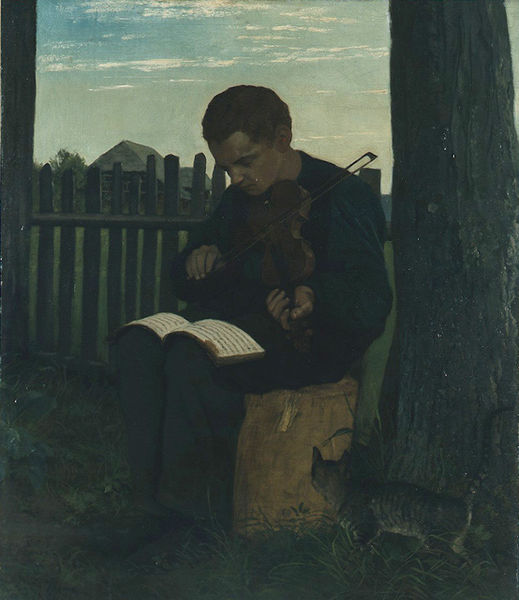
Titel: Der Dorfgeiger
Künstler: Hans Thoma
Standort: Karlsruhe
Institution: Staatliche Kunsthalle Karlsruhe
Schlagwörter: baum, blau, dunkel, gemälde, hand, himmel, mann, meer, weiß, wolken, bäume, grün, himmerl, landschaft, sitzen, abend, braun, finger, holz, pastell, zeichnung, dach, gras, haus, rasen, tier, wiese, wolke, zaun, malerei, alt, hose, jacke, jung, mensch, sockel, stein, bild, hände, instrument, portrait, porträt, öl, baumstamm, dämmerung, einsamkeit, häuser, natur, stamm, büsche, gatter, hütte, land, haare, sitzend, musik, musiker, pflanze, wald, sack, garten, stilleben, schrift, ruhe, sitz, bogen, noten, notenständer, üben, wise, wasserfarbe, gartenzaun, hof, latten, lattenzaun, stille, ölgemälde, spielen, jeans, lesen, musikinstrument, musizieren, notenblatt, notenheft, melancholisch, konzentriert, junge, knie, bauer, konzentration, griff, katze, knabe, buch, reeddach, reetdach, scheune, strohdach, acryl, kater, knien, kiste, spielend, heft, geige, geigenbogen, geigenspieler, geiger, violine, violinist, himme, jüngling, beugen, versunken, ländlich, walmdach, blauer himmel, rinde, bauernhaus, grad, ständer, leser, zeilen, sitzender, stumpf, baumstumpf, fidel, fiedel, musikant, bäum, partitur, pflock, schleierwolken, notenbuch, stitz, holzklotz, klotz, lineatur, büche, magritte, holzblock, jenas, ländliche szene, blick gesenkt, geige spielen, violone, spieln, hausgiebel, moten, sitzer, musiieren, msuiker, liedheft, schel´mel, muziker, sitzender junge